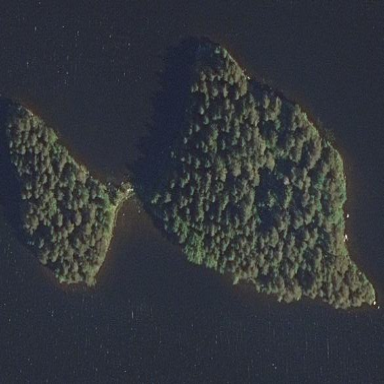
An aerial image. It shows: Islet covered with needle-leaved woodland.